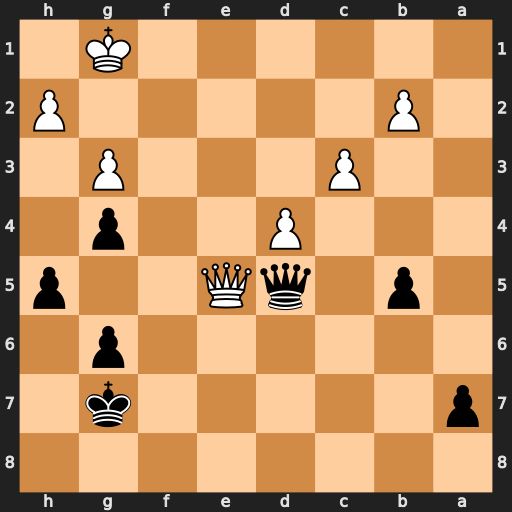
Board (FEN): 8/p5k1/6p1/1p1qQ2p/3P2p1/2P3P1/1P5P/6K1
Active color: b
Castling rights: -
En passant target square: -
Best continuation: Qxe5 dxe5 Kf7 Kf2 Ke6 Ke3 Kxe5